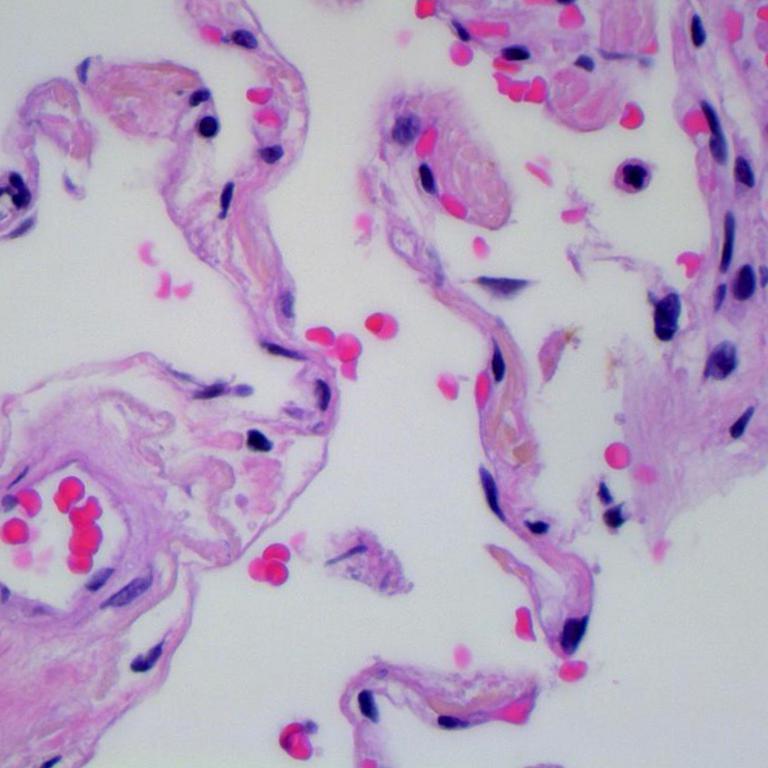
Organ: lung
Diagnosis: benign